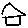
Label: house